Interaction volume radius: 5 \u00c5
Interaction volume height: 35 \u00c5
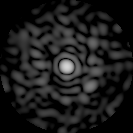
Disorder parameter: 0.8162